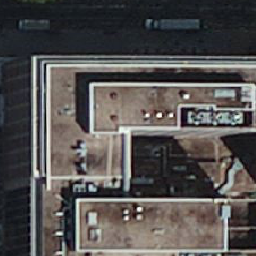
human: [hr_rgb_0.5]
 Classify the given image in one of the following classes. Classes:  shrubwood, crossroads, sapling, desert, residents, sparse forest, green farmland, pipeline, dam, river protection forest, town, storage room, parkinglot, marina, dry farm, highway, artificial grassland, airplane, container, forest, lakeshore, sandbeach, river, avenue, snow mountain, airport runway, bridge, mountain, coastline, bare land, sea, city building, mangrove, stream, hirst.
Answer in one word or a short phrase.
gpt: city building